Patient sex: F
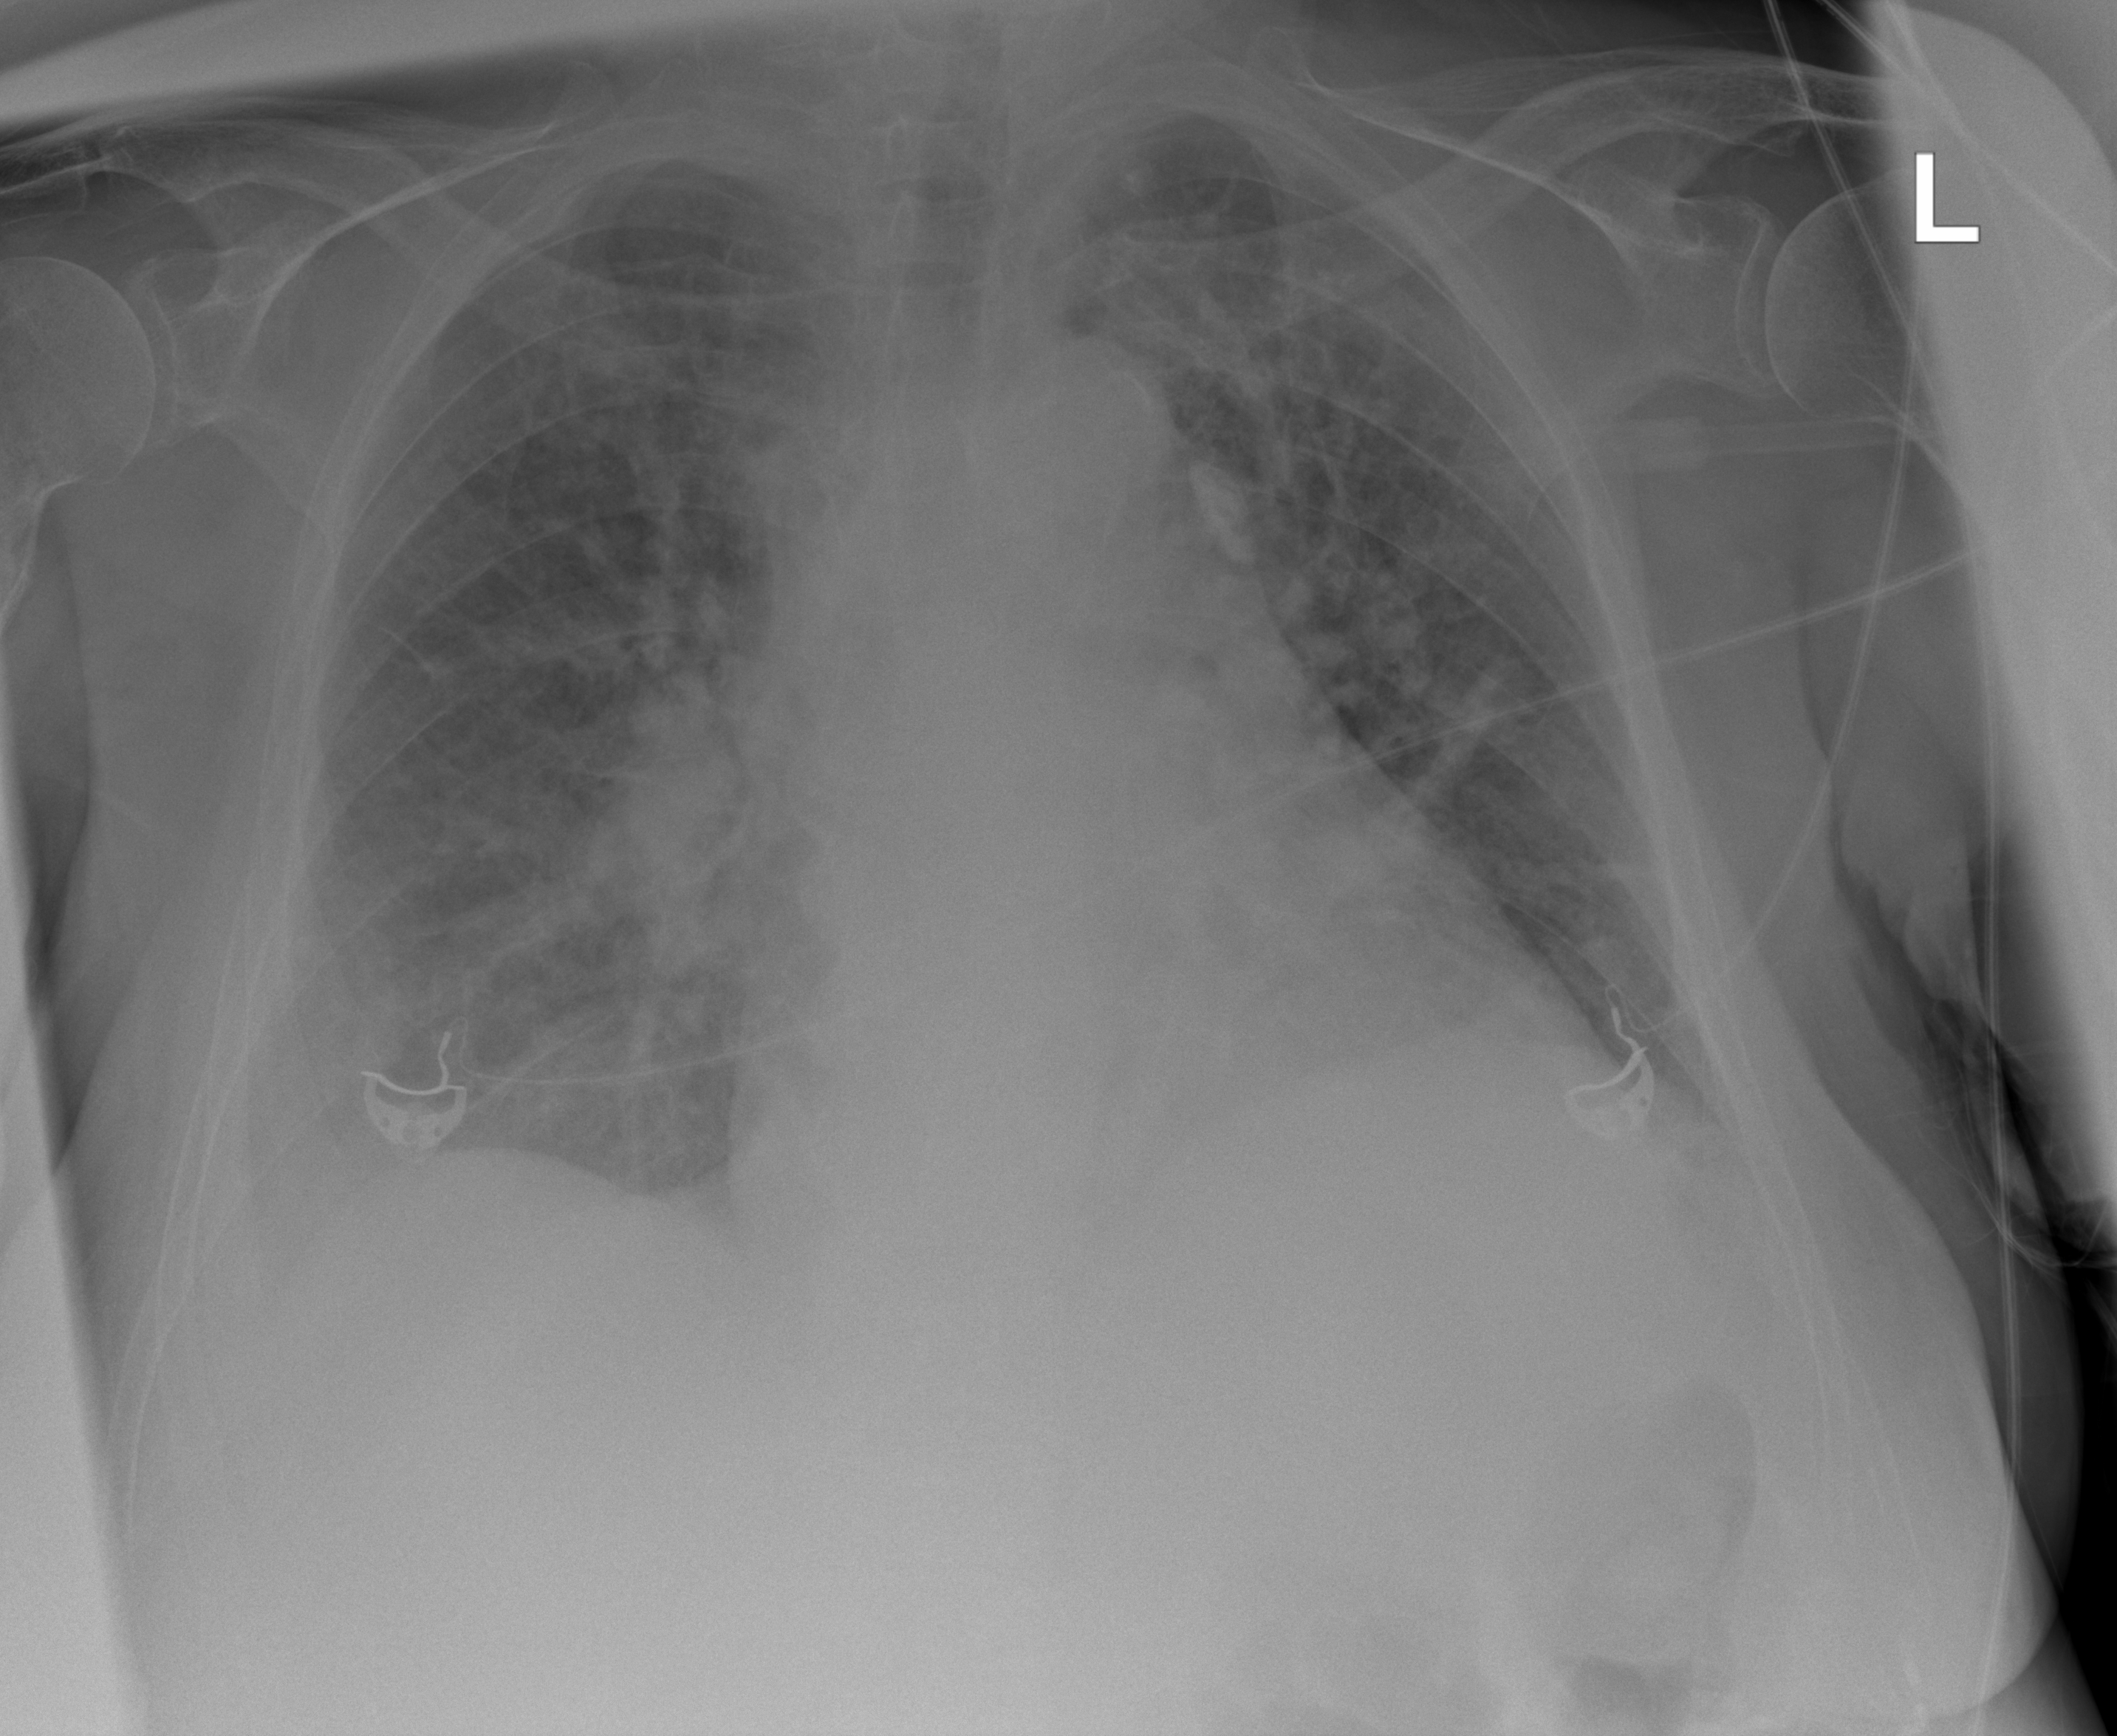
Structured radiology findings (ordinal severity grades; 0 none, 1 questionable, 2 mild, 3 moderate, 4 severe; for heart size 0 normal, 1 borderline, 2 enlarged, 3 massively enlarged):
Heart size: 2
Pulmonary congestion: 3
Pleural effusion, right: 3
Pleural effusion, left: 1
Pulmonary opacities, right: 3
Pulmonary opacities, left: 3
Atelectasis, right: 2
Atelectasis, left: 2